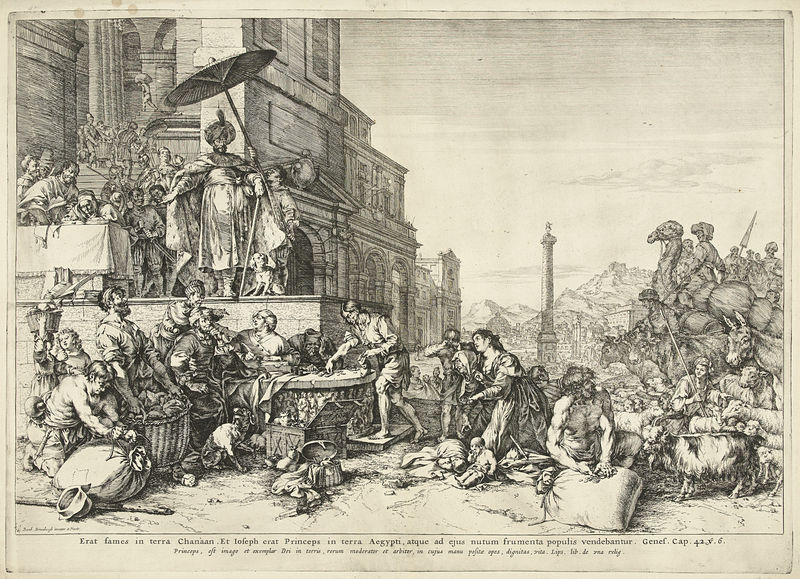
Titel: Jozef verdeelt het graan in Egypte
Künstler: Jan de Bisschop
Standort: Amsterdam
Institution: Rijksmuseum
Schlagwörter: frauen, männer, säule, zeichnung, schirm, blatt, reiter, schrift, markt, orient, stich, herrscher, sklaven, latein, kamele, aufseher